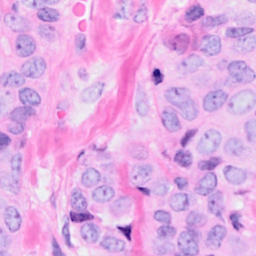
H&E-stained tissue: Breast